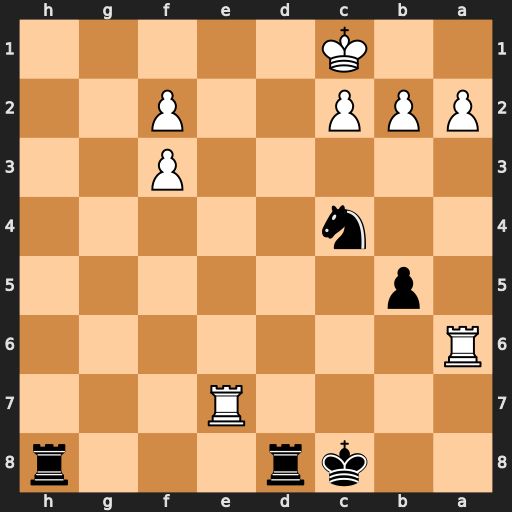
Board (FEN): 2kr3r/4R3/R7/1p6/2n5/5P2/PPP2P2/2K5
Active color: b
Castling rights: -
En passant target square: -
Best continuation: Rh1+ Re1 Rxe1#